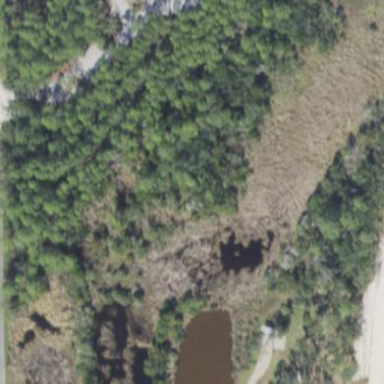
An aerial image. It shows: Swampy wetland area.